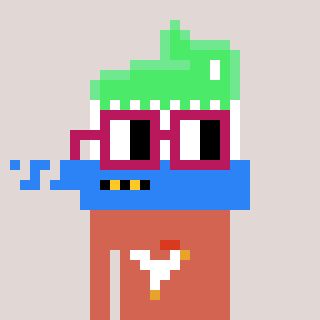
a pixel art character with square dark red glasses, a toothbrush-shaped head and a peachy-colored body on a warm background